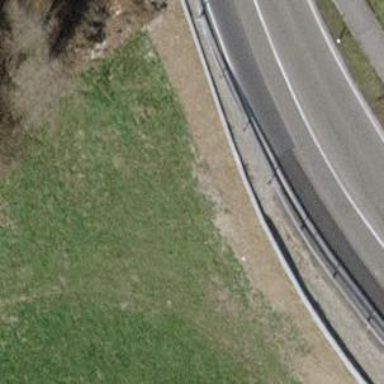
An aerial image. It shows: Asphalt sidewalk.